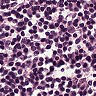
Metastatic tissue present: no